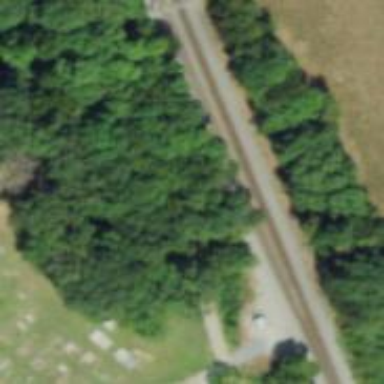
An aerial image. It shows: Railway track.